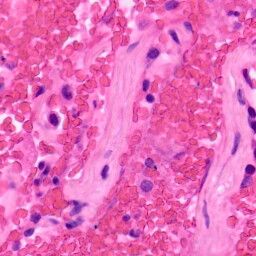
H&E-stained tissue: Lung